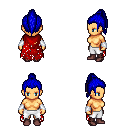
a pixel art fantasy rpg character, female body template, human, tanned skin, red tattered cape, white pants, blue long topknot hairstyle, white cloth bracers, maroon shoes, four views (front, back, left, right), 2x2 character sprite sheet, small pixel art, hard edges, no anti-aliasing